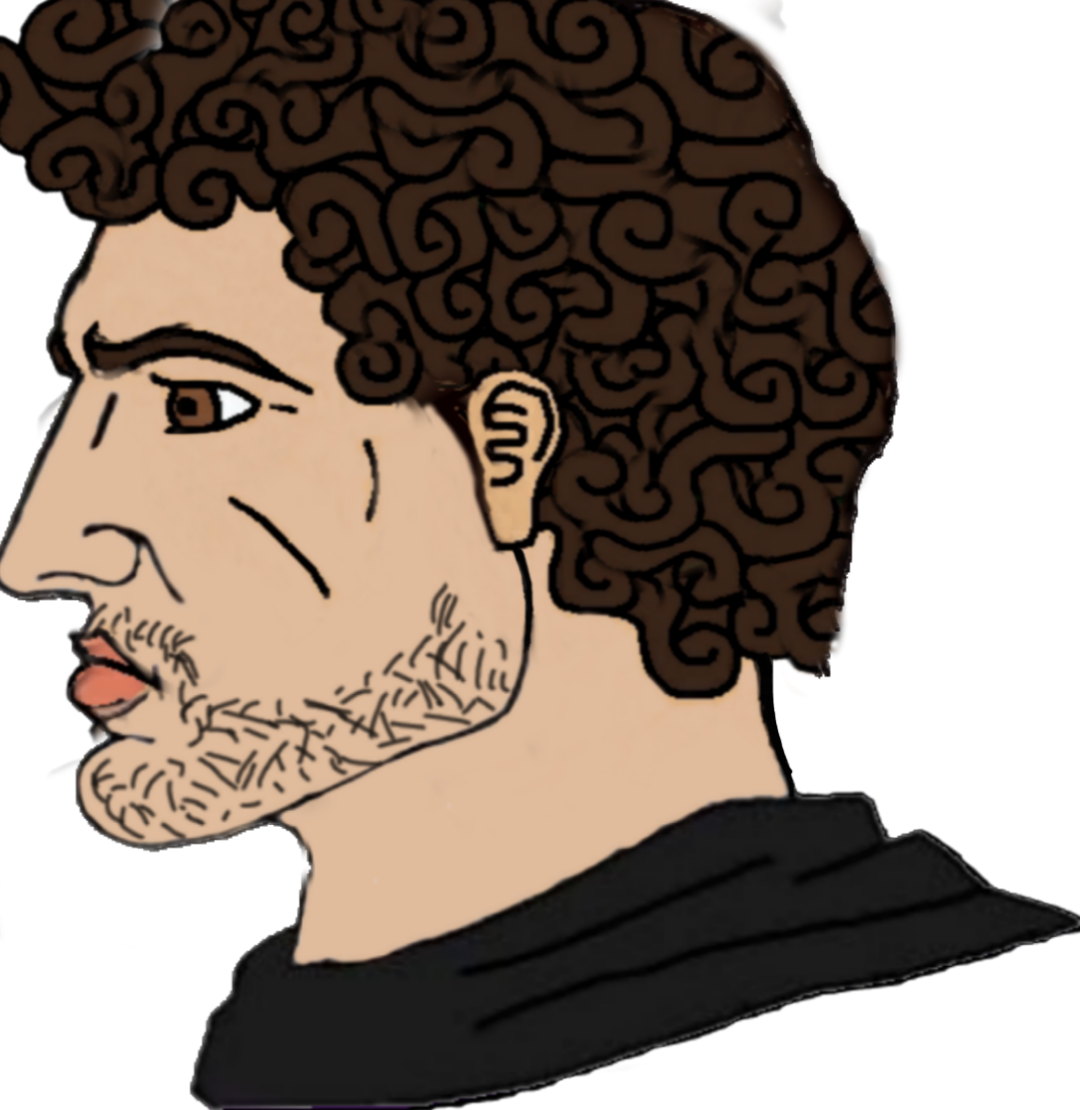
Label: 4_Yes_Chad